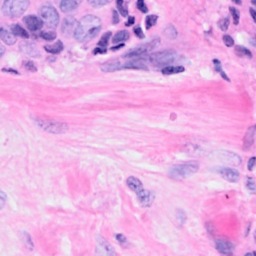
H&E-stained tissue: Breast